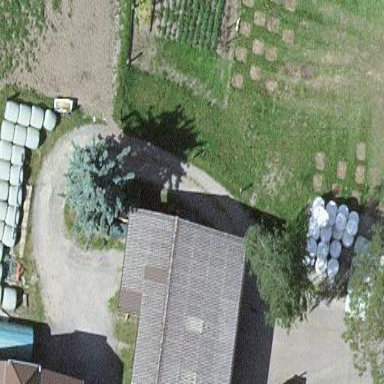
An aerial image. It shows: Garage.